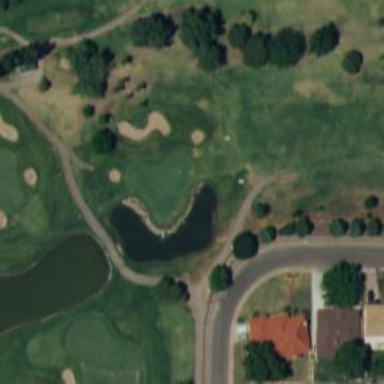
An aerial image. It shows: Well-maintained golf cart path.